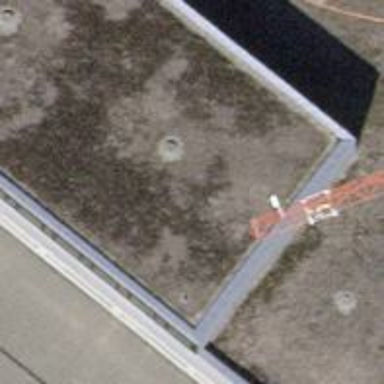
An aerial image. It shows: Disaster help point for emergencies.